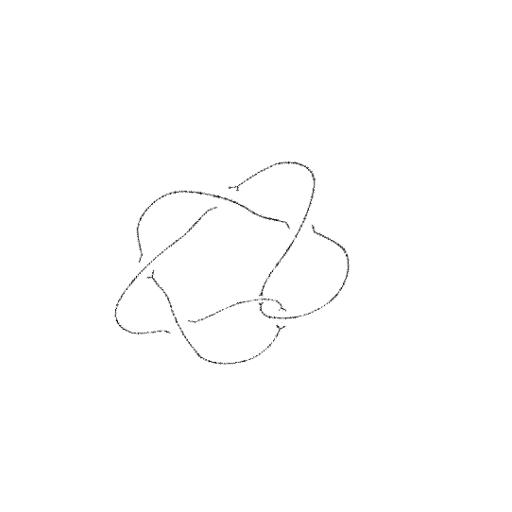
Crossing number: 6